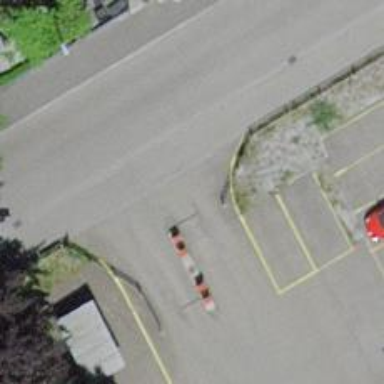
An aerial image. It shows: Lift gate barrier.